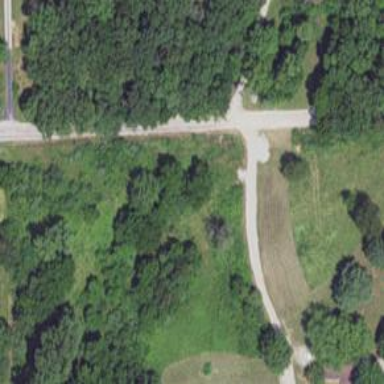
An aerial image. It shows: Driveway.